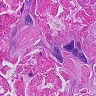
Metastatic tissue present: yes